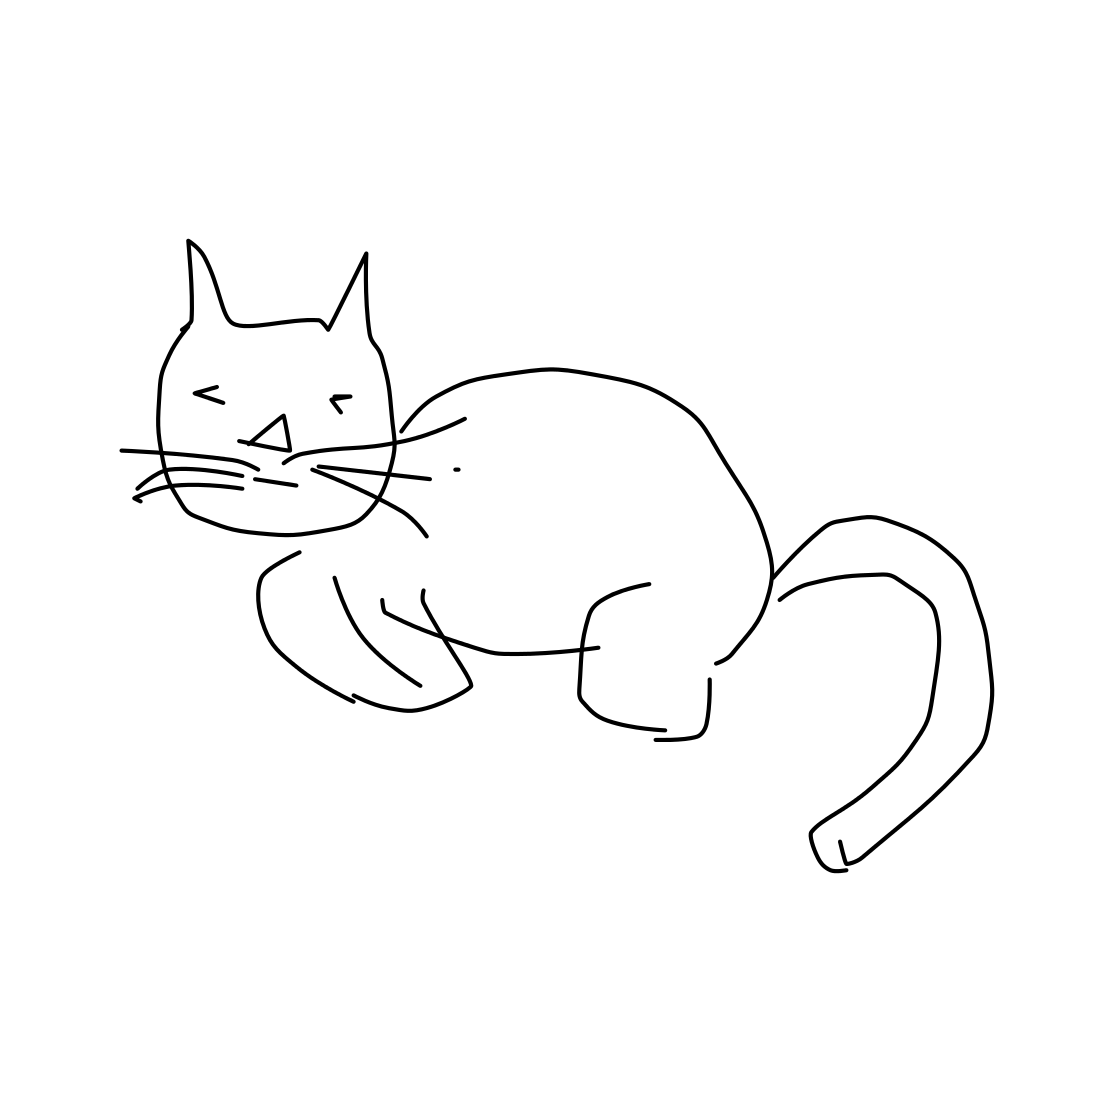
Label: cat